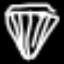
Label: diamond